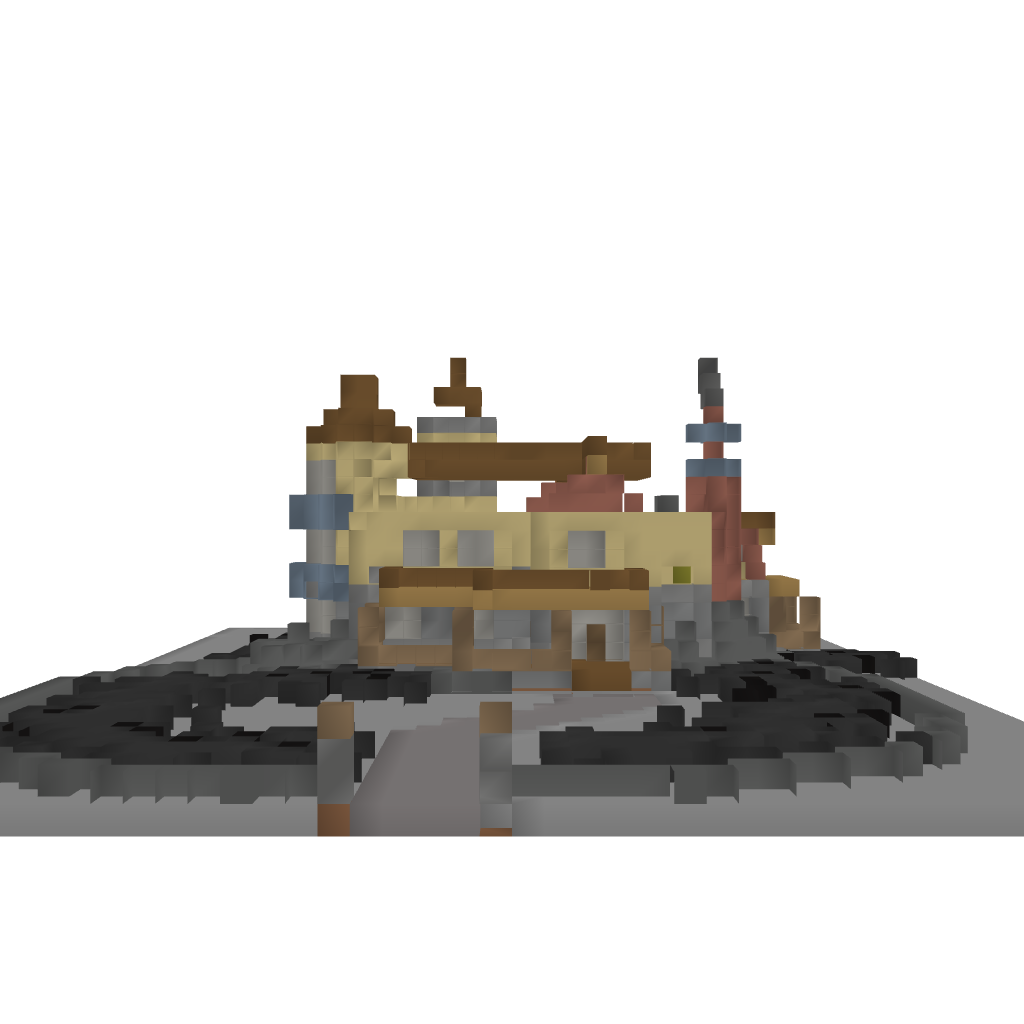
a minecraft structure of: Victorian House #2 | 1.6.2